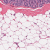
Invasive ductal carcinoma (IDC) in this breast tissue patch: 0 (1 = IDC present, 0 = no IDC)